Field crop: maize
Growth stage: 1
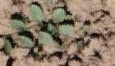
Species: convolvulus